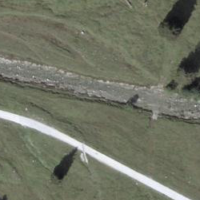
EUNIS habitat code: 26
Species observed at this site:
Pinguicula leptoceras